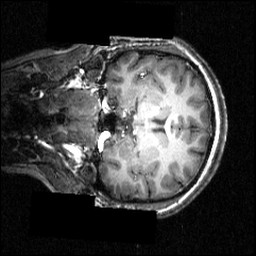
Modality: T1w
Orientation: coronal
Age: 18
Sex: female
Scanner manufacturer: siemens
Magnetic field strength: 3.951 T
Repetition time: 1.5 s
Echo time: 0.00335 s